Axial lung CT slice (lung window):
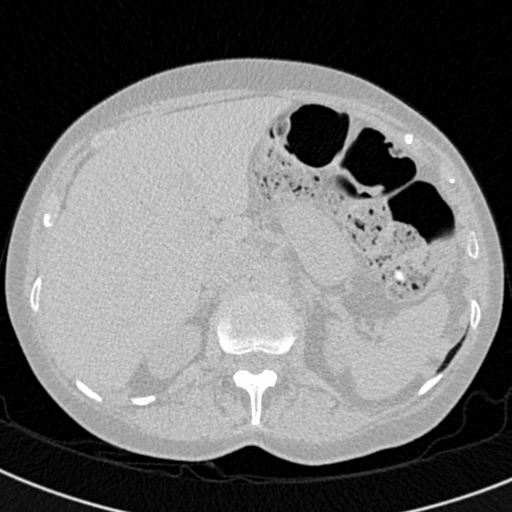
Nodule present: no